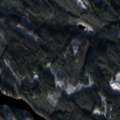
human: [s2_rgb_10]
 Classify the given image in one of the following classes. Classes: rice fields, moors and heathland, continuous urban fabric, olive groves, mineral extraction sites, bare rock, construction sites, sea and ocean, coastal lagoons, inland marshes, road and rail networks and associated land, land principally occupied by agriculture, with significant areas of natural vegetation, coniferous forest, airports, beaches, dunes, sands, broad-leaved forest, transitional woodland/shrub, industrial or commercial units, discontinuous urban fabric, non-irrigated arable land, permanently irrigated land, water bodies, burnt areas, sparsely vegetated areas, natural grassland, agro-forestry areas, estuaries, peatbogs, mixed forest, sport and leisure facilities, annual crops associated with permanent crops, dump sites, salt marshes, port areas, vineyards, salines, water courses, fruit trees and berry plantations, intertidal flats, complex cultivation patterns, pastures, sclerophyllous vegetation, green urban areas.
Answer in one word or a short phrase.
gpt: coniferous forest, mixed forest, transitional woodland/shrub, water bodies